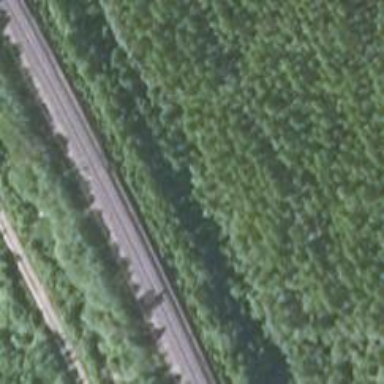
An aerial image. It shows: Continuous rail railway with electrified contact line.